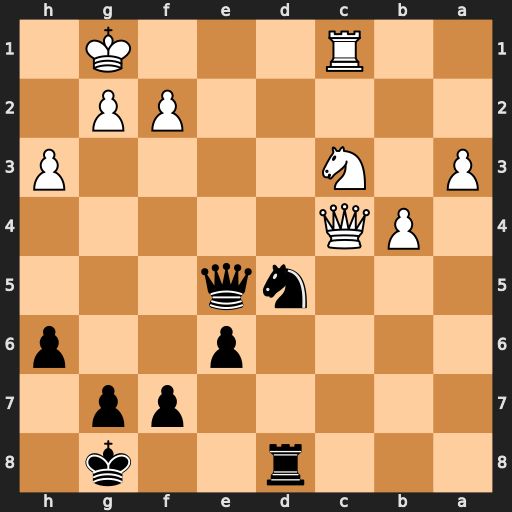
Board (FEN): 3r2k1/5pp1/4p2p/3nq3/1PQ5/P1N4P/5PP1/2R3K1
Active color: b
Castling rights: -
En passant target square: -
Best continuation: Nxc3 Qxc3 Rd1+ Rxd1 Qxc3